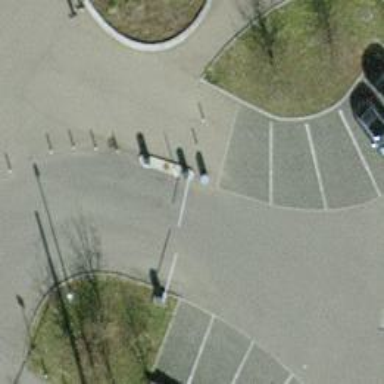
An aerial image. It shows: Lift gate barrier.